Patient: sex F, age 57
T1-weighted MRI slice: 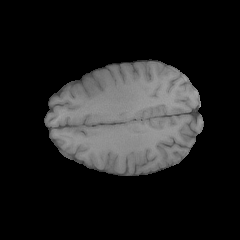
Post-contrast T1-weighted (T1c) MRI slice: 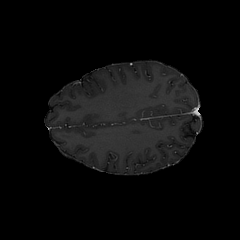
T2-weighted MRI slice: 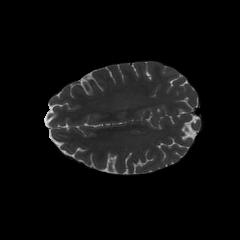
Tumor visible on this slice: no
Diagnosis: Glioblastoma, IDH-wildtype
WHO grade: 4